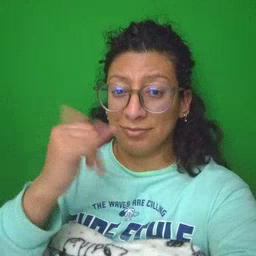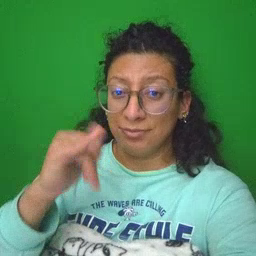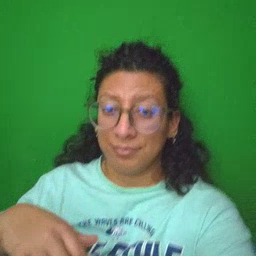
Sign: yellow